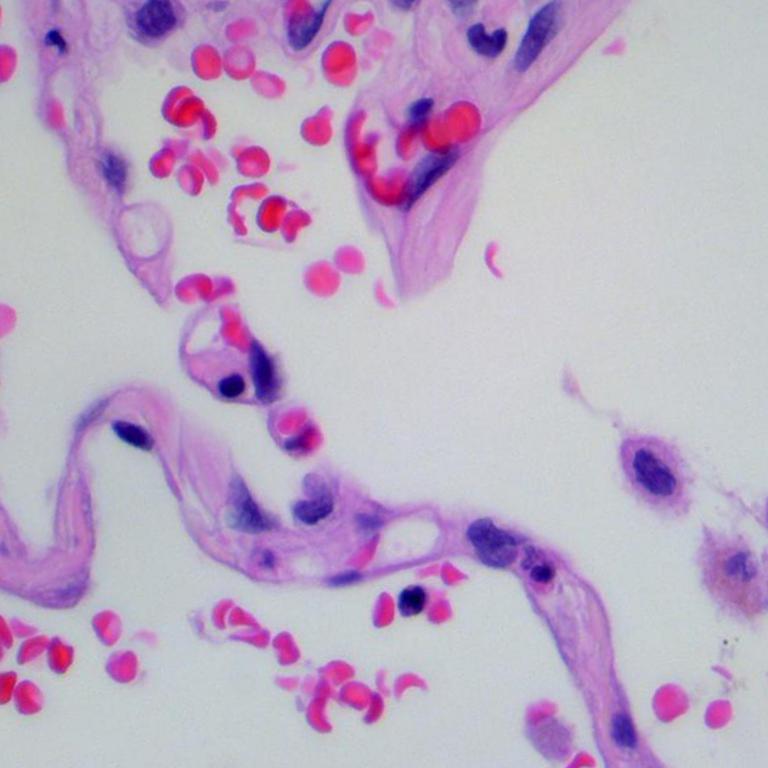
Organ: lung
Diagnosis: benign